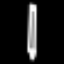
Label: pencil